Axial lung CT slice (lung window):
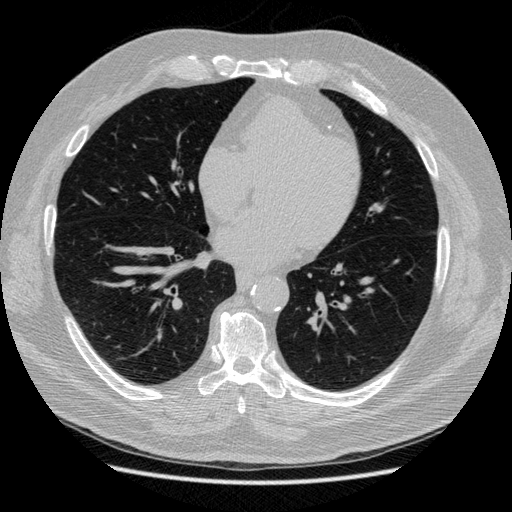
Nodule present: no